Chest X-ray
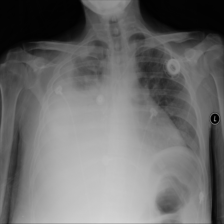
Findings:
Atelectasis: negative
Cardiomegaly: negative
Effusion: negative
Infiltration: negative
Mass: negative
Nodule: negative
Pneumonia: negative
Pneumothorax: negative
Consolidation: negative
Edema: negative
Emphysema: negative
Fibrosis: negative
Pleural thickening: negative
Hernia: negative